Field crop: tomato
Growth stage: 1
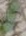
Species: solanum